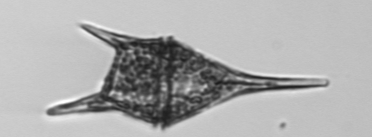
Label: Tripos_lineatus